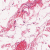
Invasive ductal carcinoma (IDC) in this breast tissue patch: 0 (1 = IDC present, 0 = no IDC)